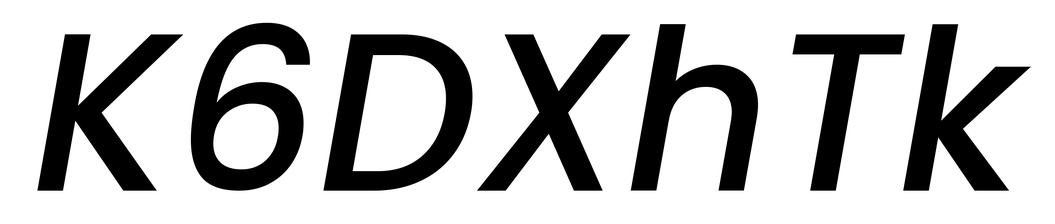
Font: Poppins-MediumItalic